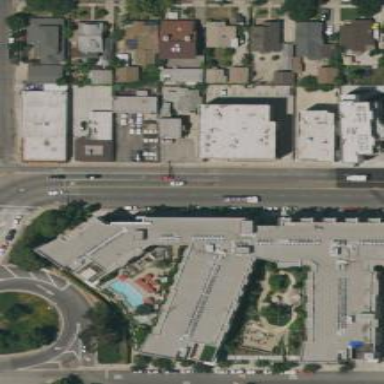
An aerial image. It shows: Building with mixed-use of retail and apartments.